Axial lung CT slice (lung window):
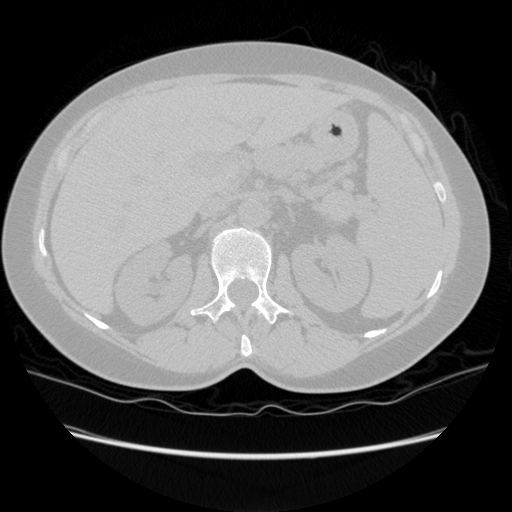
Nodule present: no